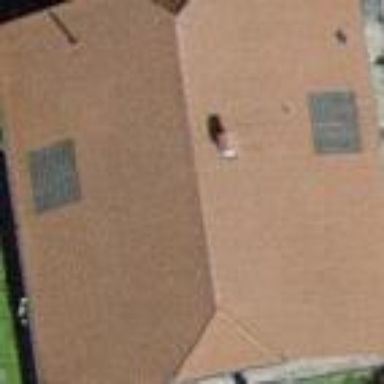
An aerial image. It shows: Building with half-hipped roof.